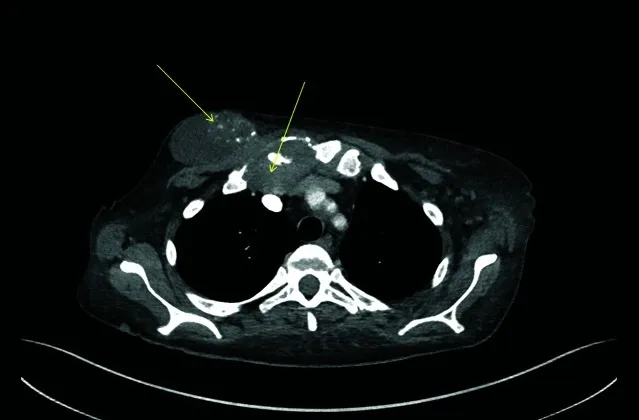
Computed tomography (CT) thorax showing the sternoclavicular mass as indicated by the two arrows.
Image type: radiology (ct)